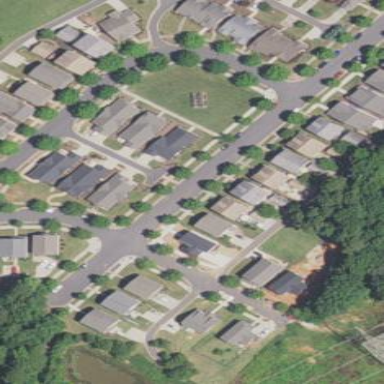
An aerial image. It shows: Single-family residential area.